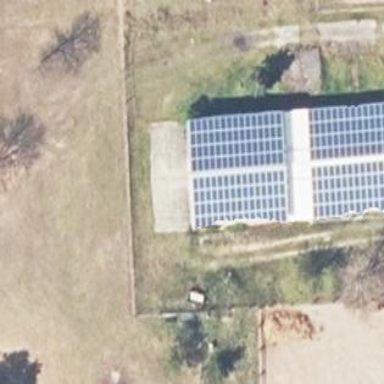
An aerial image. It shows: Building featuring small installation solar photovoltaic panel for electricity generation.